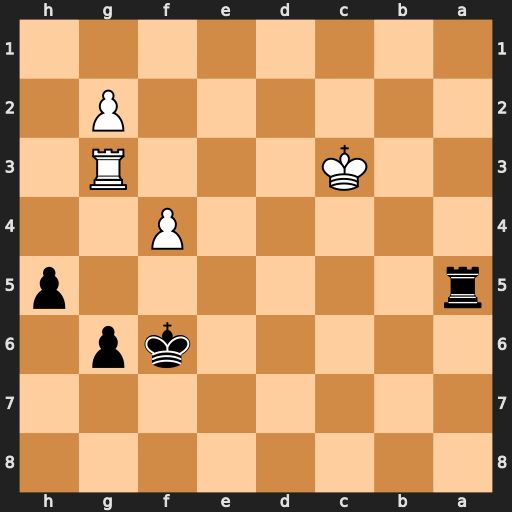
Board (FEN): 8/8/5kp1/r6p/5P2/2K3R1/6P1/8
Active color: b
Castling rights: -
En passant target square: -
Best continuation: Ra3+ Kd2 Rxg3